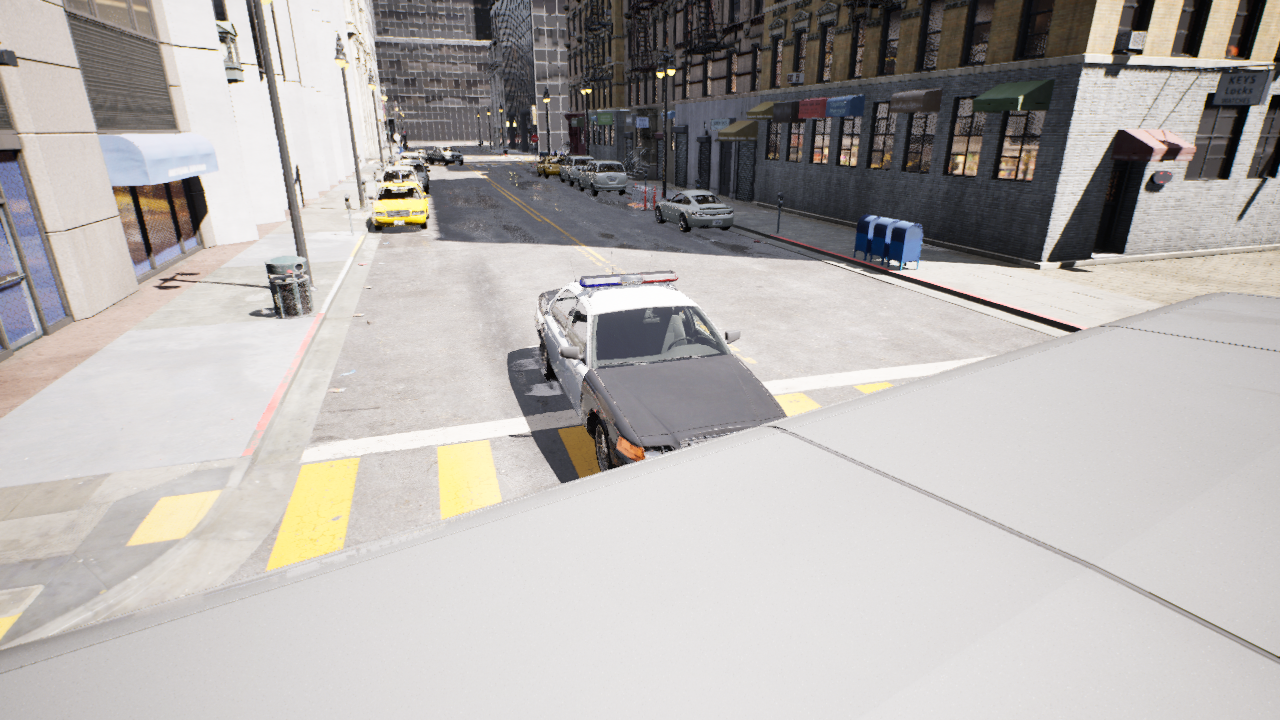
Venue: residential
Lighting: clear day
Vehicle rig: sedan